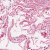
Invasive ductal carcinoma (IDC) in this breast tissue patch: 0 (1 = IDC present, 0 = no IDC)